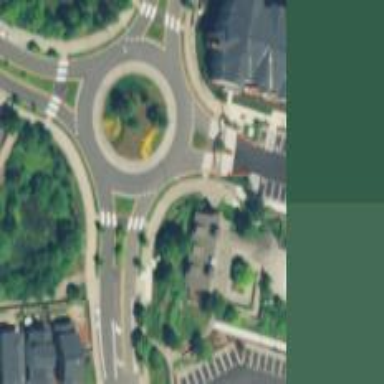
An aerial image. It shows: Footway crossing.